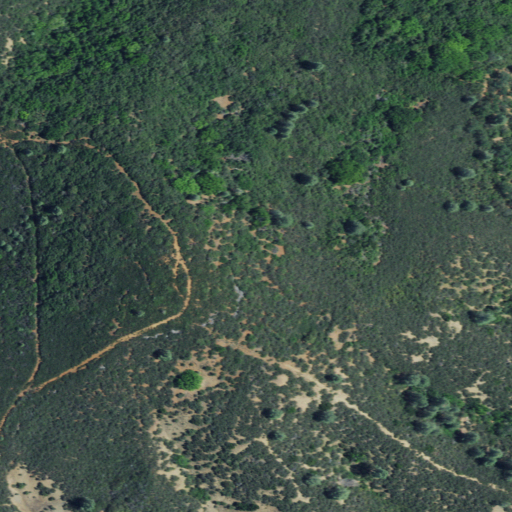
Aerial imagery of mountain in California named Brush Mountain containing grassland and shrub